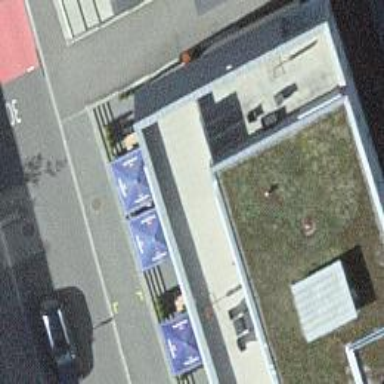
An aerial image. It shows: Restaurant.